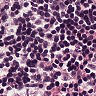
Metastatic tissue present: no